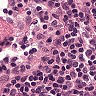
Metastatic tissue present: no